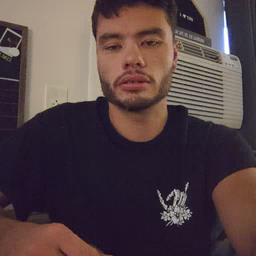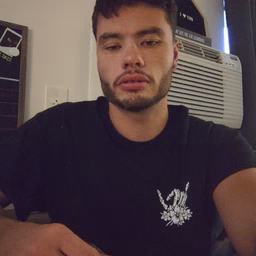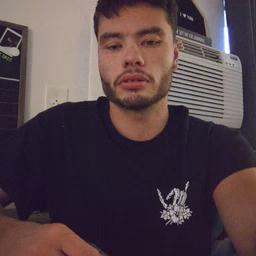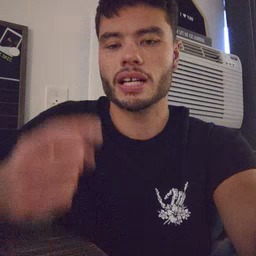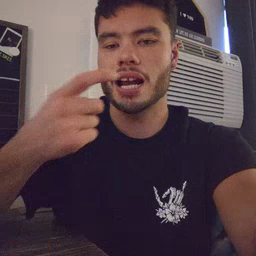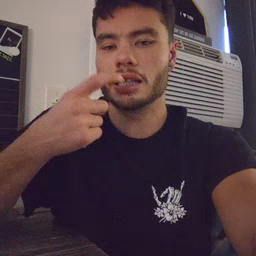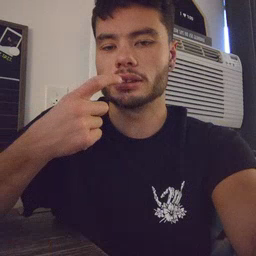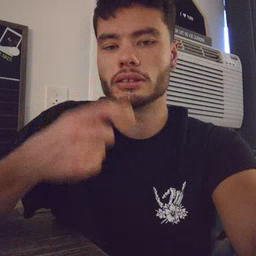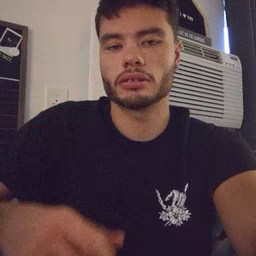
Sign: glasswindow